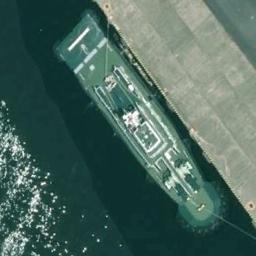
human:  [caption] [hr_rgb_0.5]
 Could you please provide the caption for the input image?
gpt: There is a ship in the green water on the shore .

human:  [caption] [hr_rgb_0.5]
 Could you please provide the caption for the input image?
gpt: A green ro-ro ship docked at the dock .

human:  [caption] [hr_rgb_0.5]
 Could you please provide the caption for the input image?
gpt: There is a ship at sea .

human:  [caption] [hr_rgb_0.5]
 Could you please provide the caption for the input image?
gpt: The ship is docked at the dock and the water is blue .

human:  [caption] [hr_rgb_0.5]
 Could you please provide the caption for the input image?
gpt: The ship is at the harbor .